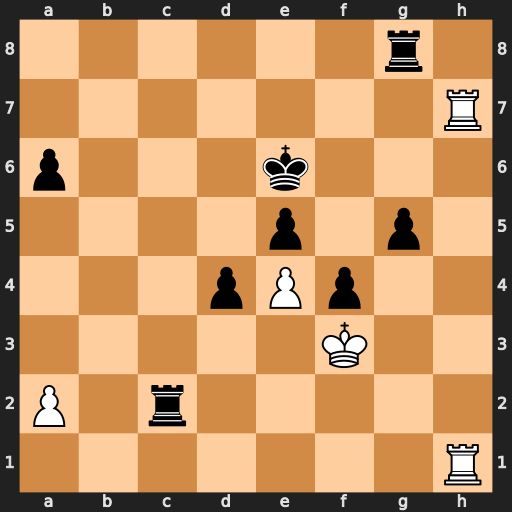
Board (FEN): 6r1/7R/p3k3/4p1p1/3pPp2/5K2/P1r5/7R
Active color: w
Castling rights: -
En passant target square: -
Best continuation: R1h6+ Rg6 Rxg6#